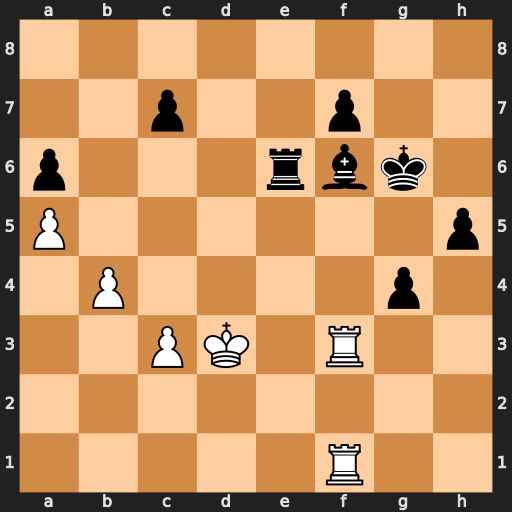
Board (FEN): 8/2p2p2/p3rbk1/P6p/1P4p1/2PK1R2/8/5R2
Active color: w
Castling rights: -
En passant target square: -
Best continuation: Rxf6+ Rxf6 Rxf6+ Kxf6 b5